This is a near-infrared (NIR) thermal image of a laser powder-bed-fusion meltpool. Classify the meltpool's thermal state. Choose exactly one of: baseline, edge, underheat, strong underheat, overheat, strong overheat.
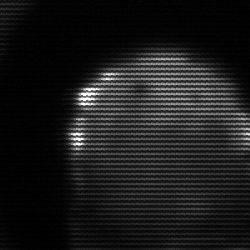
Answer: edge